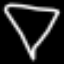
Label: diamond